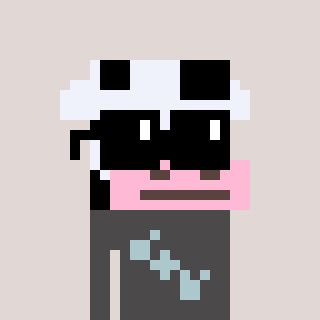
a pixel art character with square black sunglasses, a cow-shaped head and a grayscale-colored body on a warm background